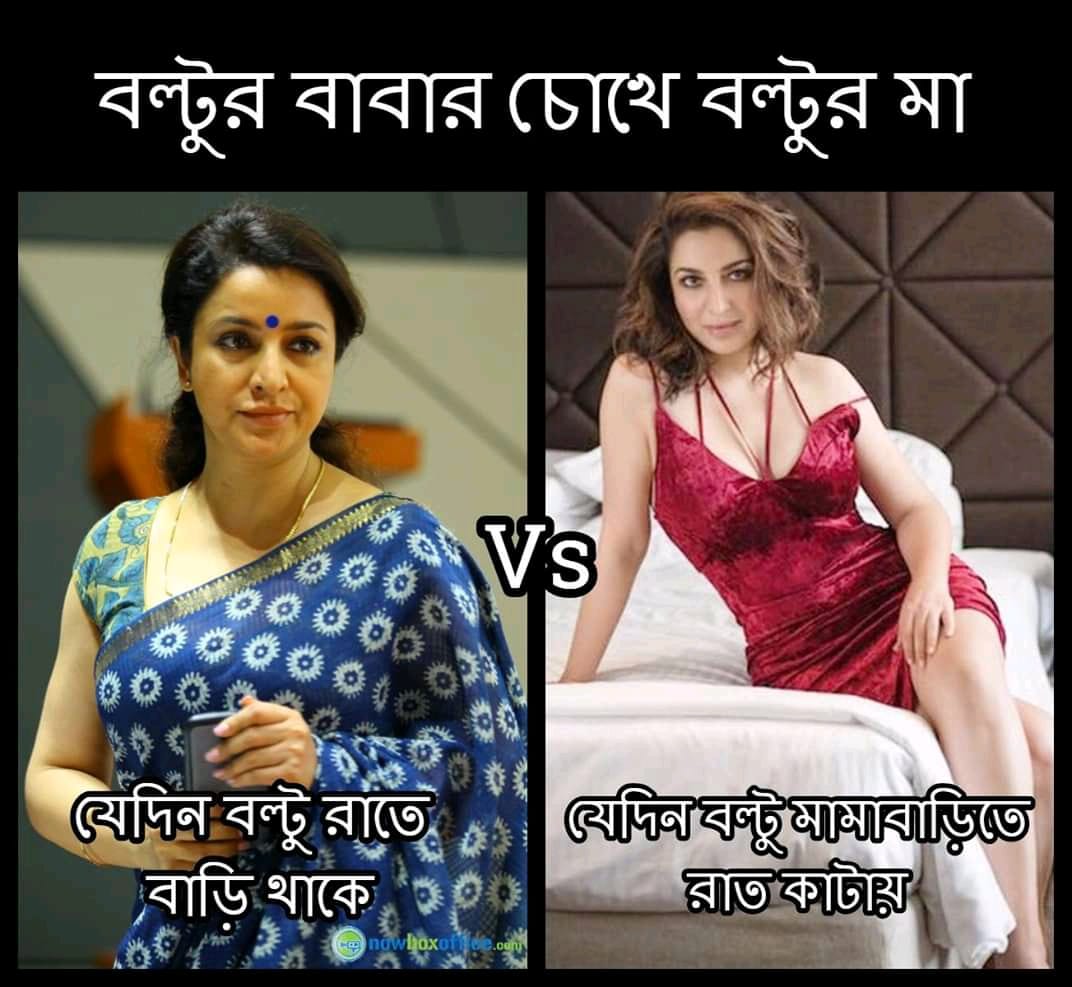
Caption: বল্টুর বাবার চোখে বল্টুর মা    যেদিন বল্টু রাতে বাড়ি থাকে    যেদিন বল্টু মামাবাড়িতে রাত কাটায়
Label: hate